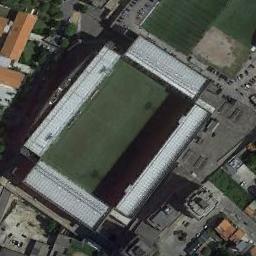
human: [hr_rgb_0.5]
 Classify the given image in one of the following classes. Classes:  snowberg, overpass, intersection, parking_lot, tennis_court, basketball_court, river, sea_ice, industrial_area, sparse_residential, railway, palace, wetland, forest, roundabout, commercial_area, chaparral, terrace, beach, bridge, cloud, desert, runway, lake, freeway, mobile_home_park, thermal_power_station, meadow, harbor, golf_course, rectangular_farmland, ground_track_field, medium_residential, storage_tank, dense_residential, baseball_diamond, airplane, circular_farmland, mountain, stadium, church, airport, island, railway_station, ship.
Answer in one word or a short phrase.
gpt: stadium